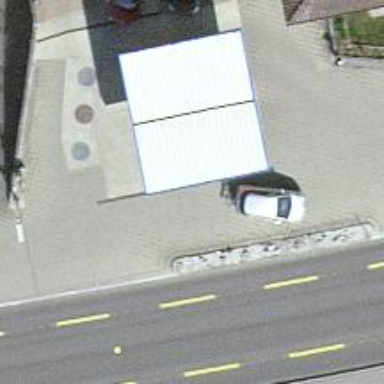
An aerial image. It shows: Fuel station.